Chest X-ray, AP view. Patient: 18 years old, sex M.
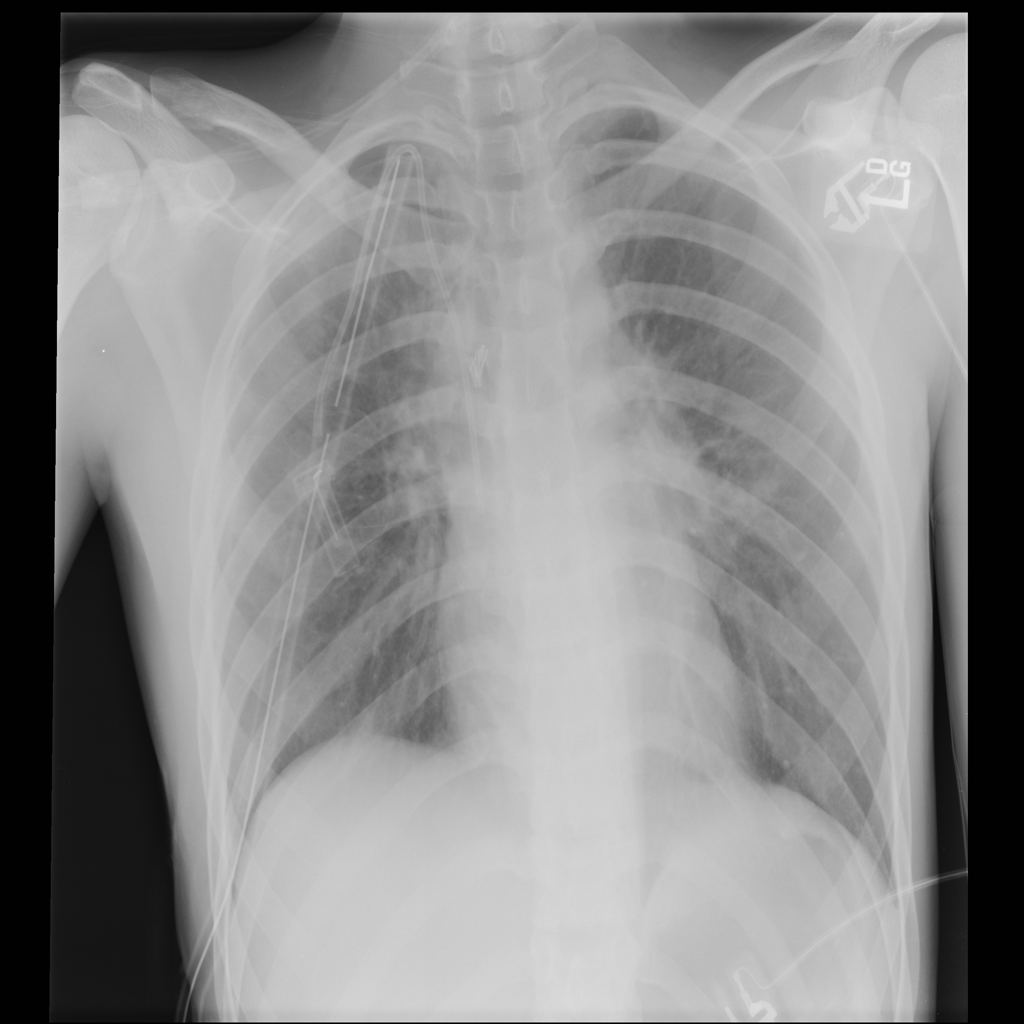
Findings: Pneumothorax